Question: There is a with a (thanks to Sertac Akyuz for a solution:) )
'''
ListView_SetExtendedListViewStyle(ListView1.Handle, LVS_EX_DOUBLEBUFFER);
'''
But now a list view has two lacks: unnecessary column blue lines and rows are cannot be selected even if 'RowSelect:=True;'. Rows are selected if to select Items, it doesn't work for Sub Items.
If to do 'GridLines:=True' then a grid won't appear, something happens to a list view's background...

If to draw items with 'OwnerDraw' then lines don't appear but only under items. I can paint a whole background, but is it the easiest way to hide those blue lines?
Can I handle these?
Thanks for your valuable answers!
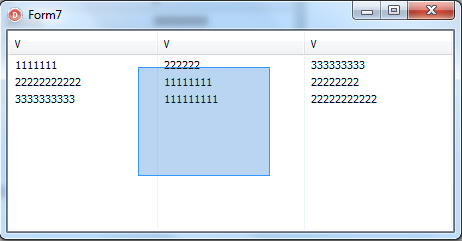
Answer: When you call
'''
ListView_SetExtendedListViewStyle(ListView1.Handle, LVS_EX_DOUBLEBUFFER);
'''
you unset all other extended style flags, seting only 'LVS_EX_DOUBLEBUFFER' on. So use
'''
ListView_SetExtendedListViewStyle(ListView1.Handle,
ListView_GetExtendedListViewStyle(ListView1.Handle) or LVS_EX_DOUBLEBUFFER);
'''
to preserve existing flags.
The vertical lines are probably a product of the VCL's effort to imitate a system listview as much as possible. When themes are enabled, VCL calls <URL> on the listview passing 'explorer' as 'SubAppName' parameter, so the vertical lines you can see in an explorer folder view is duplicated. To undo that, you can call the function again yourself:
'''
SetWindowTheme(ListView1.Handle, nil, nil);
'''
Note that you might not like what the listview becomes :).